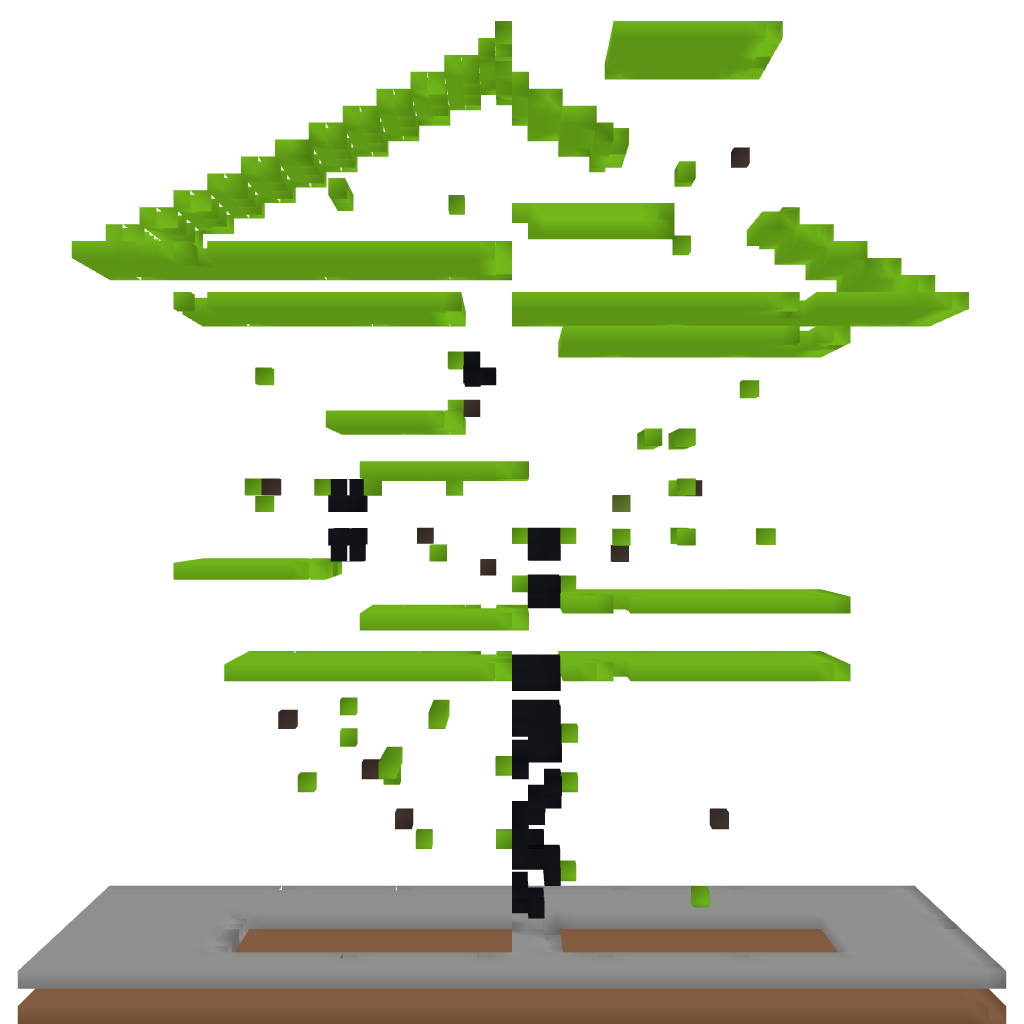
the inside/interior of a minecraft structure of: Spurb house